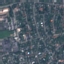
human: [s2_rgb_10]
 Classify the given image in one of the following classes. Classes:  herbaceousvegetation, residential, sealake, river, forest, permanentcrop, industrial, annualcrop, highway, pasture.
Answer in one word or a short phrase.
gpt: Residential